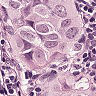
Metastatic tissue present: yes